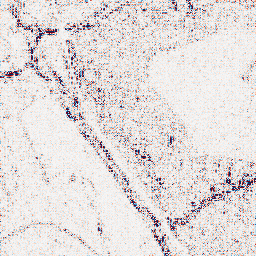
Category: wavelet
Decomposition family: wavelet_dwt
Decomposition parameters: wavelet: db4
level: 1
Upsampling method: bilinear
Upsampling parameters: scale: 2
Upsampling scale: 2